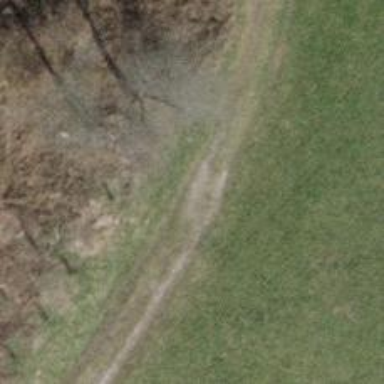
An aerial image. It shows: Grass track with grade3 tracktype.